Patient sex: M
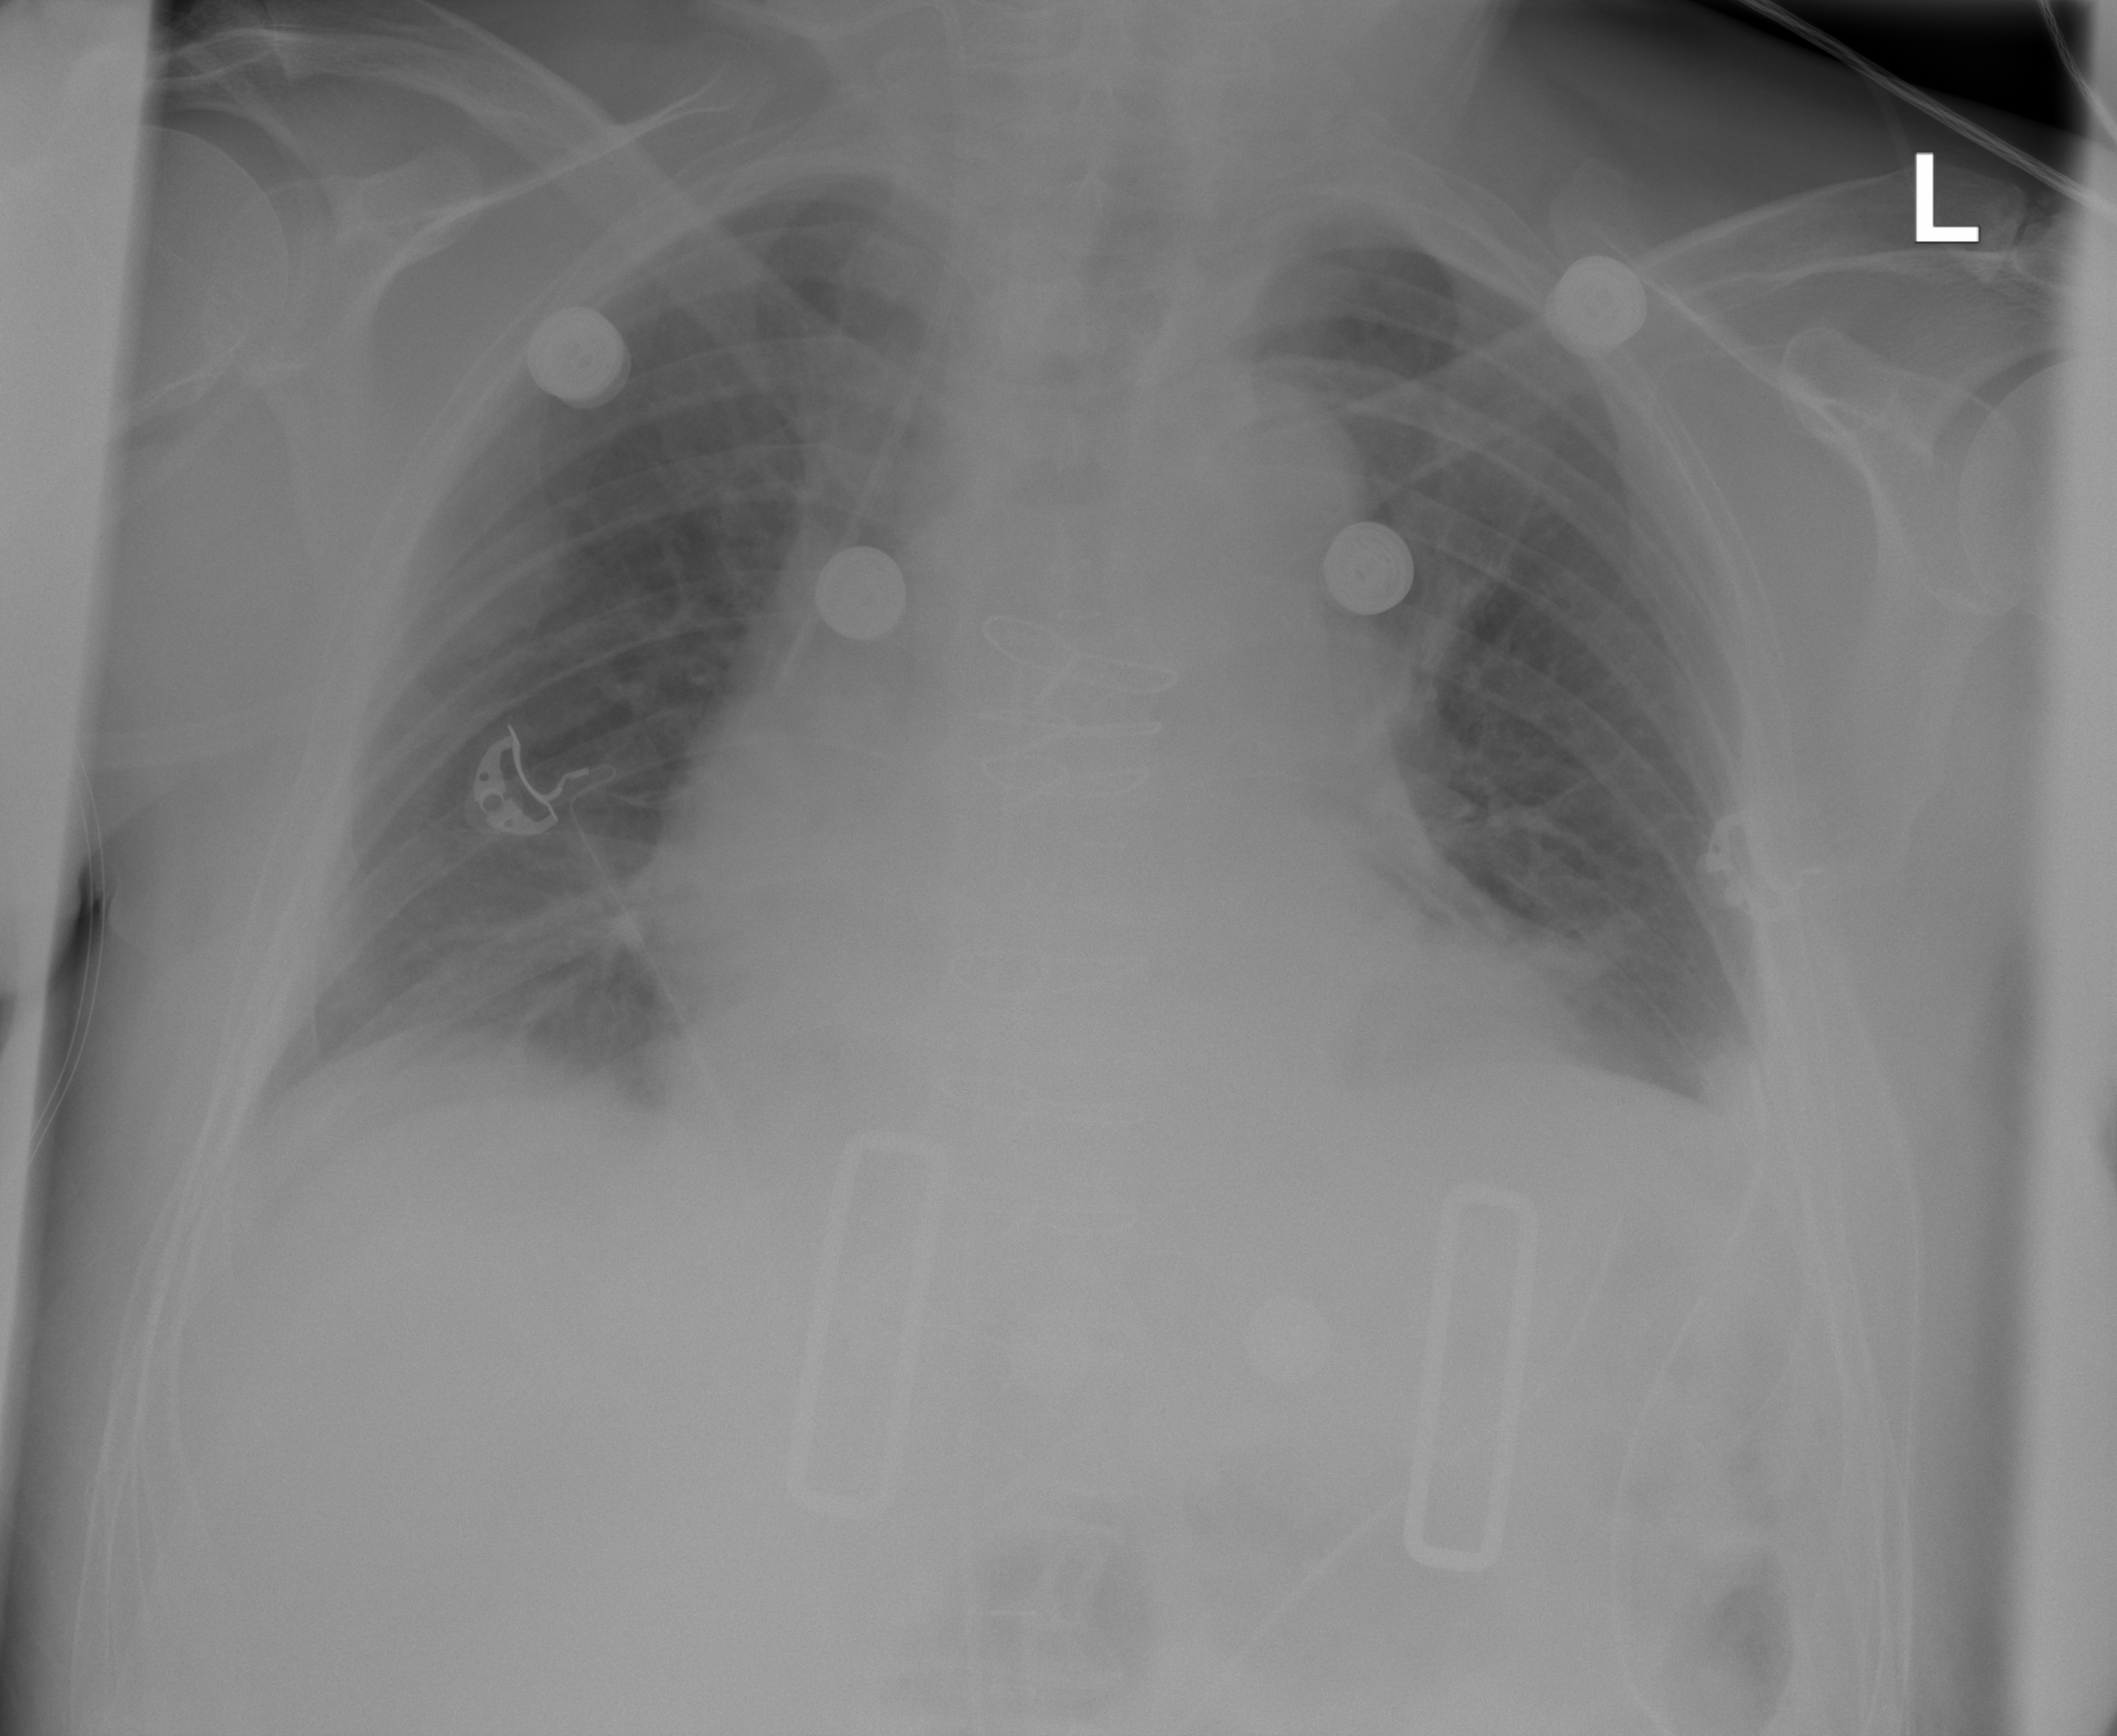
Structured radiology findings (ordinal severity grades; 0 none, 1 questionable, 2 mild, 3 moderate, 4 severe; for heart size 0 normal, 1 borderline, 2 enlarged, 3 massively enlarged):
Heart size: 2
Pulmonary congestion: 0
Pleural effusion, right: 0
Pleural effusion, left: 0
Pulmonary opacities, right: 1
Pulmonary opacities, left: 2
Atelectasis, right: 0
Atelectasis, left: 2